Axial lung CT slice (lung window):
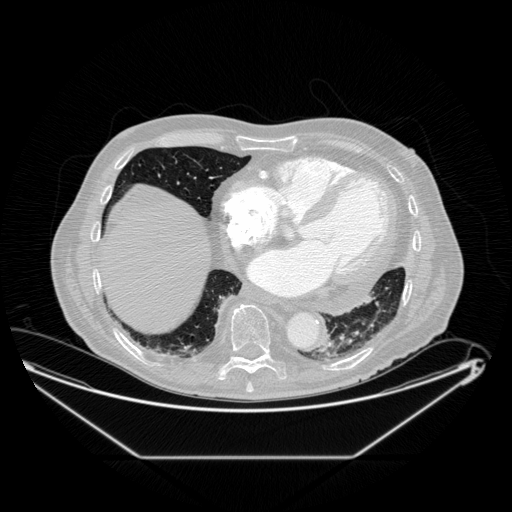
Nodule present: no